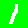
Digit: 1